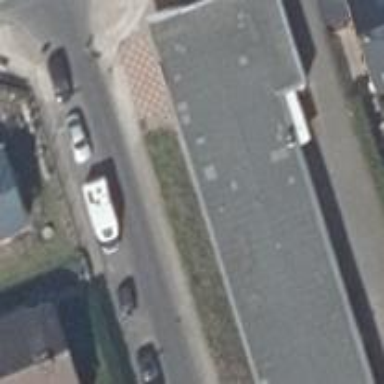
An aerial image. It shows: Flat roof retail building.